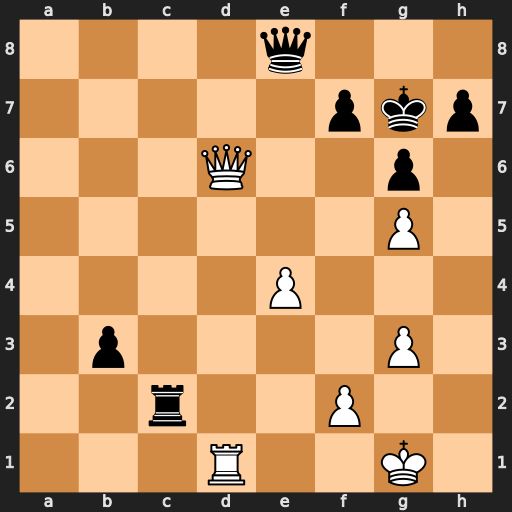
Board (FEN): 4q3/5pkp/3Q2p1/6P1/4P3/1p4P1/2r2P2/3R2K1
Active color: w
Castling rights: -
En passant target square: -
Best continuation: Qf6+ Kg8 Rd8 Rc8 Rxe8+